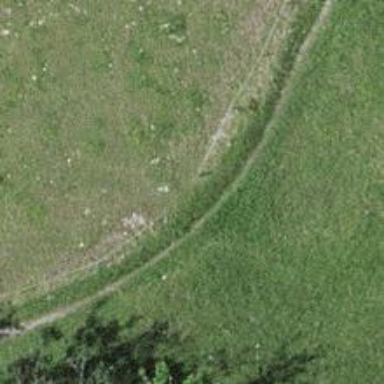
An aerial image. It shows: Path.